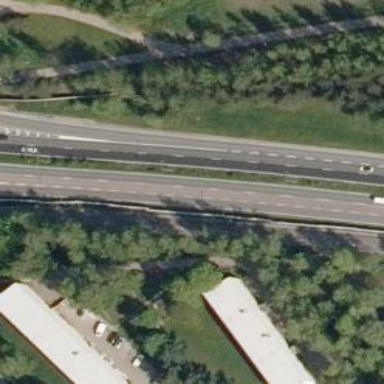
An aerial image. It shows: Trunk link road with asphalt surface.